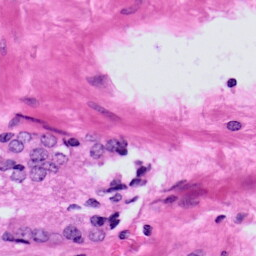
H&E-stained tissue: Prostate